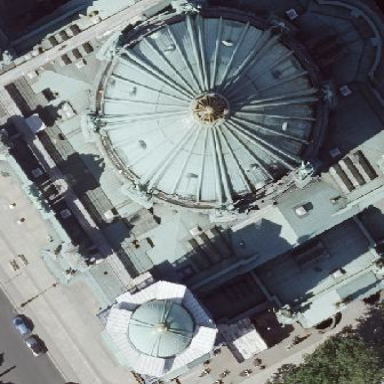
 serving as place of worship and popular tourist attraction."